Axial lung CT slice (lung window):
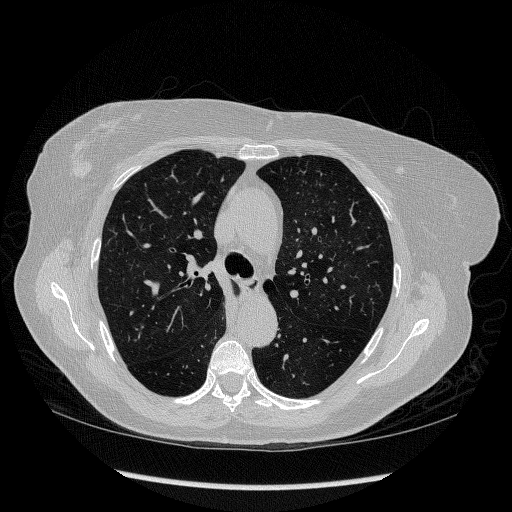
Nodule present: no